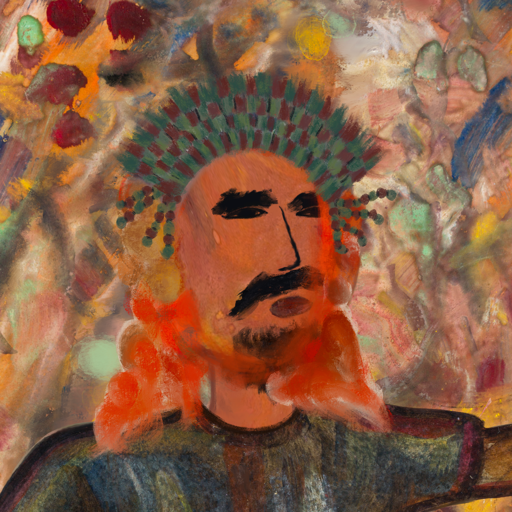
Background: Mother_And_Son_Mother, Head And Neck Side: Mother_And_Son_Son, Face Side: Mosgoul, Bust: Mosgoul, Hair Side: Rupkatha, Head Accessory: After_Raid_Crown, Second Necklace: Blank, Necklace: Blank, Baby: Blank